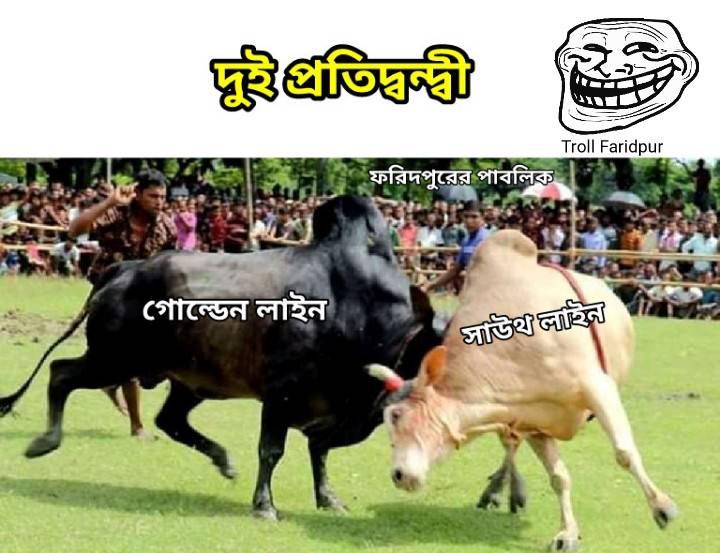
Caption:  দুই প্রতিদন্দি    ফরিদপুরের পাবলিক     গোল্ডেন লাইন     সাউথ  লাইন
Label: non-hate